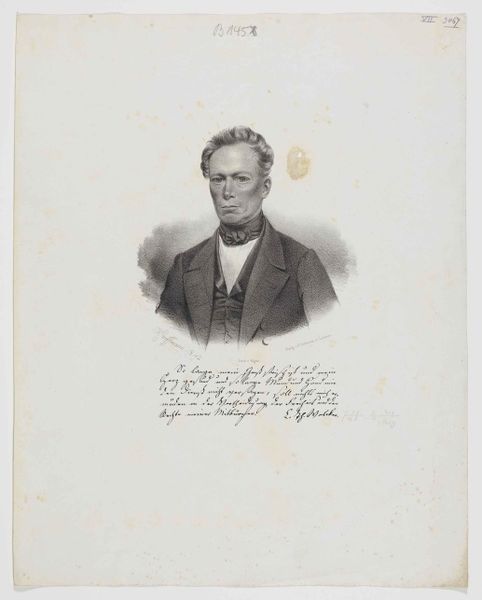
Titel: Karl Theodor Welcker
Künstler: Kauffmann
Standort: Karlsruhe
Institution: Staatliche Kunsthalle Karlsruhe
Schlagwörter: dunkel, kopf, mann, schatten, weiß, aquarell, elegant, frisur, grau, haar, hintergrund, licht, mund, nase, ohr, schwarz, skizze, stirn, zeichnung, blick, schal, tuch, schleife, alt, anzug, bart, blond, hemd, jacke, jung, arm, augen, falten, gesicht, knoten, kragen, mensch, ärmel, bild, bildnis, hals, herr, portrait, porträt, signatur, auge, haare, halbfigur, mantel, realismus, adel, kaufmann, blatt, augenbrauen, brustbild, en face, frontal, kinn, knopf, lippen, locke, locken, ohren, potrait, poträt, scheitel, schulter, schultern, traurig, oval, rund, deutschland, schrift, wangen, welle, papier, ansicht, halsband, grafik, klein, vergilbt, signiert, amerika, ausdruck, farblos, rand, sepia, frack, falte, steif, krawatte, dichter, ernst, inschrift, streng, büste, datum, glatze, halstuch, ziffern, deutsch, knöpfe, fliege, jackett, revers, sakko, jacket, weste, kurze haare, geschlossen, hoch, foto, fotografie, photographie, hell dunkel, tusche, stolz, unterschrift, buch, gentleman, druck, schwarz-weiss, druckgrafik, schraffur, radierung, stich, lithografie, vatermörder, seite, verkniffen, widmung, militär, text, beschriftung, strin, bleistift, stempel, offizier, tinte, wissenschaftler, fleck, buchseite, cover, deckblatt, photo, flecken, karton, römer, biedermeier, schlips, wangenknochen, halbprofil, ziffer, brief, gedicht, zentral, entschlossen, miene, binder, halsbinde, unternehmer, adliger, usa, persönlichkeit, kommentar, weich, nummerierung, fotographie, abdruck, preussen, bildunterschrift, nummer, sütterlin, handschrift, beschädigung, beschreibung, zeichung, schreibschrift, stick, flecke, gra, menshc, felcken, bartlos, haa, dunkeö, autograph, bidl, rever, lipen, skzze, joop, deuck, porträt mann, gilet, verbittert, amm, portär, strend, kurrent, 19. jahrhundert, kopr, scheittel, tfleck, jhemd, 13145, mann sütterlin, 1458, betitelt, poltiker, srteng, fönfrisur, jahrjunder, pbrief, belstif, handschfit, stidue, gesichtportrait, b 145, schwarzweoß, 1457, 1788, 131451, seriennummer